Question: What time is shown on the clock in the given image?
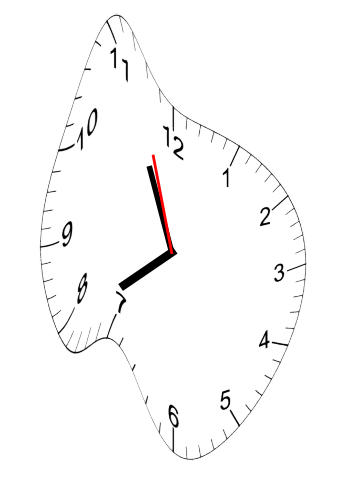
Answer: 07:55:57